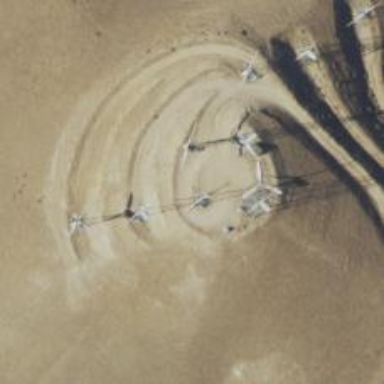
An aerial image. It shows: Wind power generator employing wind turbines.